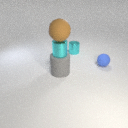
small blue rubber sphere in front of small cyan metal cylinder